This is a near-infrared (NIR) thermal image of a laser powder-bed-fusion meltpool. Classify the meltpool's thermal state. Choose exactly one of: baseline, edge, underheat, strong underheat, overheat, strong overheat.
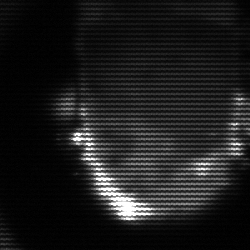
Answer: baseline